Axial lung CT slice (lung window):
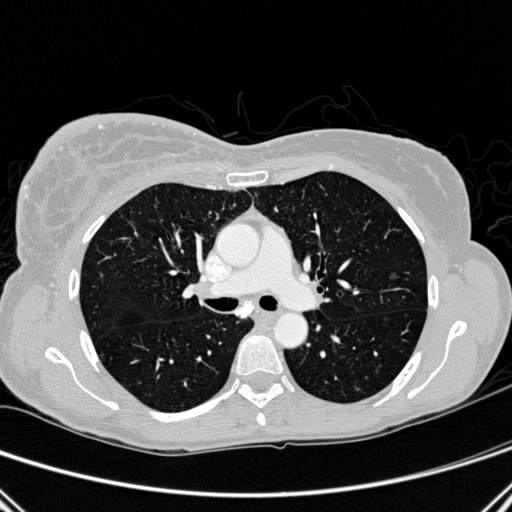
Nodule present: no